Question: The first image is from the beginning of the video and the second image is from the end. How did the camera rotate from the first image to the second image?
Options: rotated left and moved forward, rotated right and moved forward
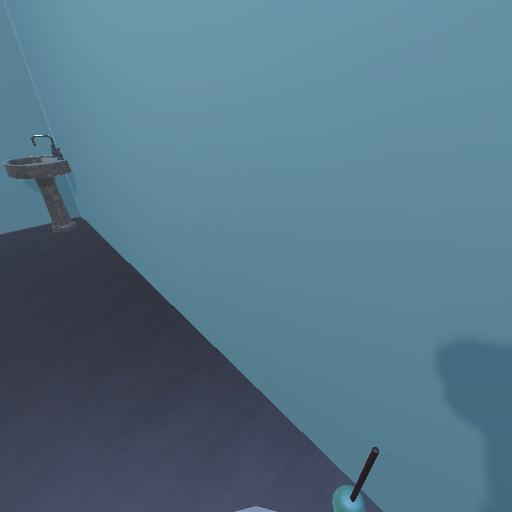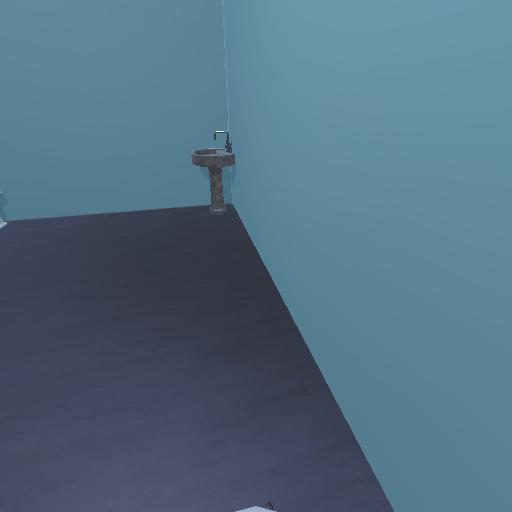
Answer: rotated left and moved forward